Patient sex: M
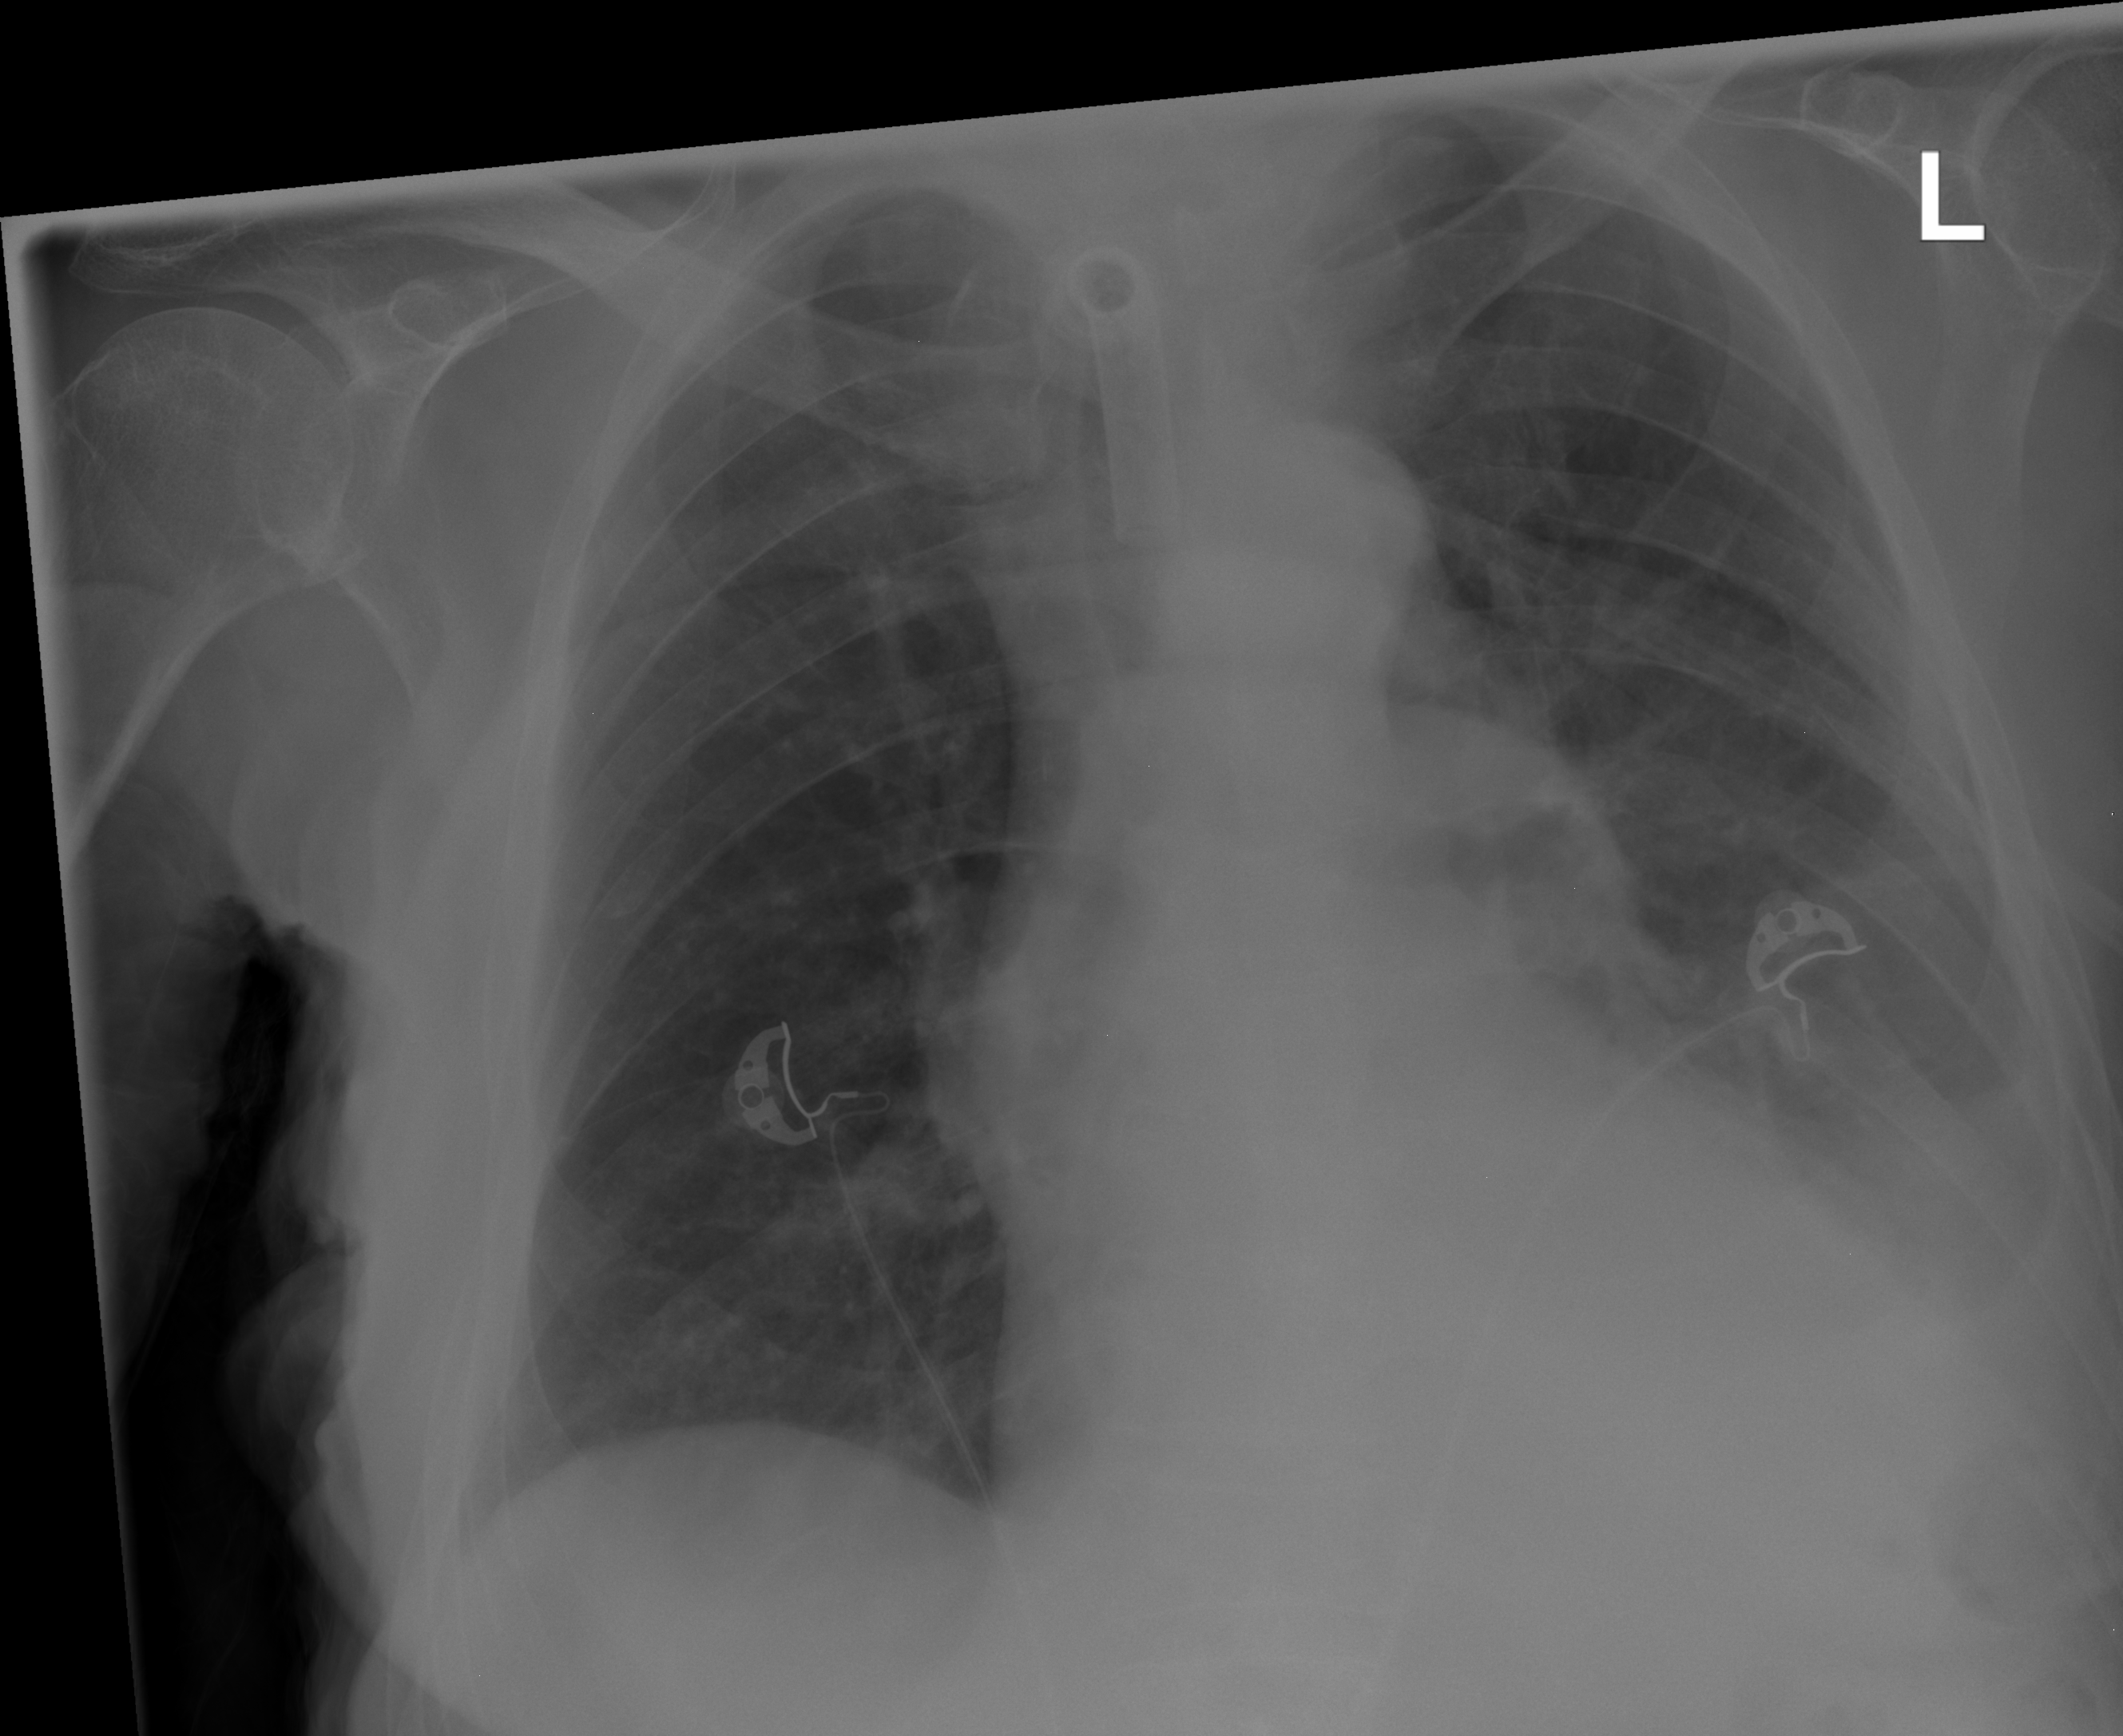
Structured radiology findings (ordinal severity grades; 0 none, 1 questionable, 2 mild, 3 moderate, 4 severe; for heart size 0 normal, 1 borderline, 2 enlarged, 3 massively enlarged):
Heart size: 0
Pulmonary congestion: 0
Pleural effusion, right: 0
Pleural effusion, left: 3
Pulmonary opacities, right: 1
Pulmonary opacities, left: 0
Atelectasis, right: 1
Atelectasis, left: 2